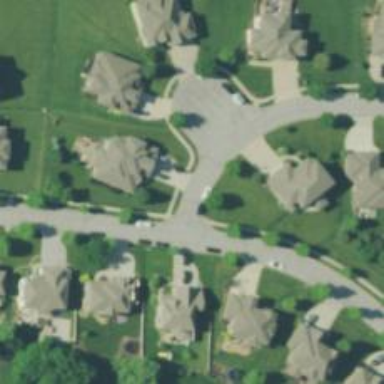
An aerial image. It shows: Residential road with sidewalk on the left side.